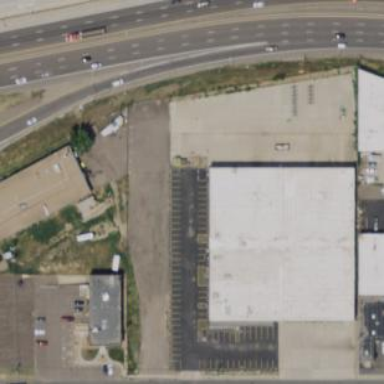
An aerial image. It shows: Commercial building.